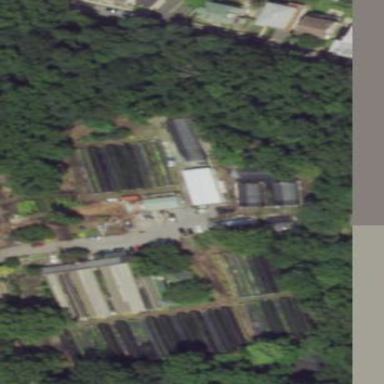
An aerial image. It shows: Plant nursery area.